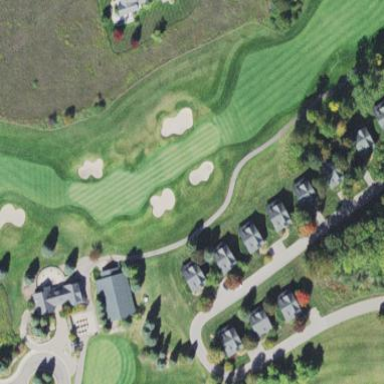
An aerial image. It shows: Picturesque green golfing area with grass land use.